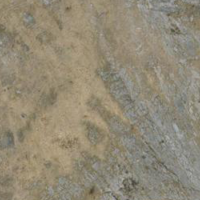
EUNIS habitat code: 23
Species observed at this site:
Papilio machaon
Stauroderus scalaris
Aporia crataegi
Melanargia galathea